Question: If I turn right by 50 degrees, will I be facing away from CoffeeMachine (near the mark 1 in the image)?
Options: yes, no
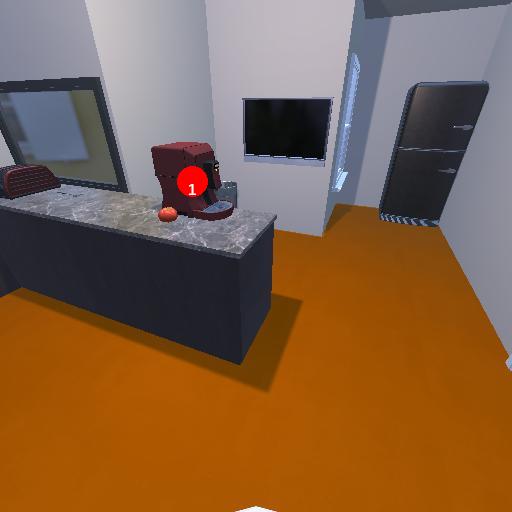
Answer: yes